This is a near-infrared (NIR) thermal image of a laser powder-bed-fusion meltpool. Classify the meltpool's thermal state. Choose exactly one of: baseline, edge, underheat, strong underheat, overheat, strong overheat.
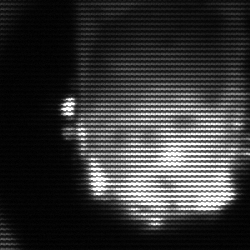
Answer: baseline